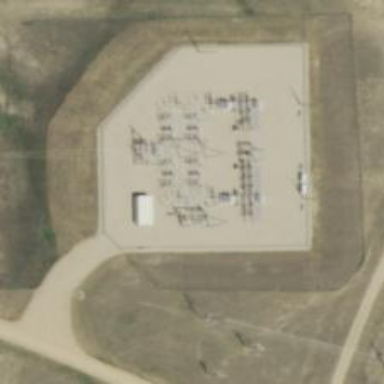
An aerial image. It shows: Switch used for power control.